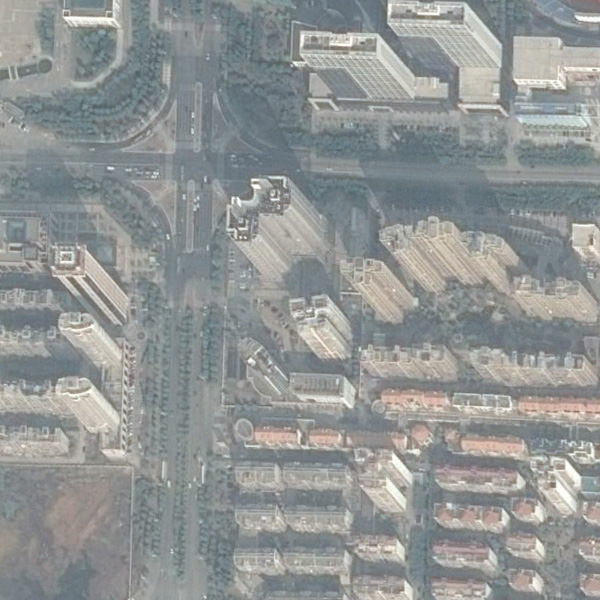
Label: Commercial